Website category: sports
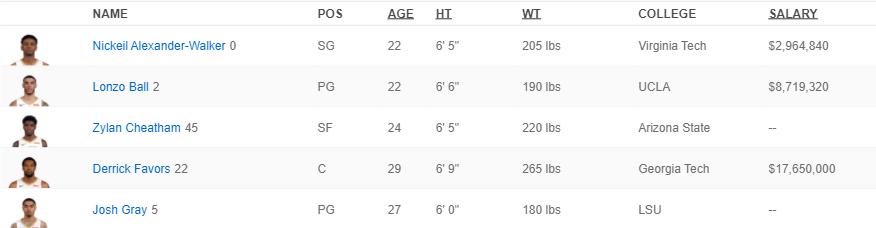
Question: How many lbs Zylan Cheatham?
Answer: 220 lbs

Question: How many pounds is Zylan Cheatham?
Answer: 220 lbs

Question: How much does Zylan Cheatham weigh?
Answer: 220 lbs

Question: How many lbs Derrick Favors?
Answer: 265 lbs

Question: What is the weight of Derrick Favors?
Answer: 265 lbs

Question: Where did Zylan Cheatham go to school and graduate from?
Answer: Arizona State

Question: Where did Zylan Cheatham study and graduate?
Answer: Arizona State

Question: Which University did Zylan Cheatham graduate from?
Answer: Arizona State

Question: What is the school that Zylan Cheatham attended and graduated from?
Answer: Arizona State

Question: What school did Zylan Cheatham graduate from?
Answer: Arizona State

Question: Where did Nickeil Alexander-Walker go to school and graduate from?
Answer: Virginia Tech

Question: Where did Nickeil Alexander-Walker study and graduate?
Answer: Virginia Tech

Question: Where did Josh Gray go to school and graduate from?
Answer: LSU

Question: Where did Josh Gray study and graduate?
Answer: LSU

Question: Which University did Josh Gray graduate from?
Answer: LSU

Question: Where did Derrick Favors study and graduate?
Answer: Georgia Tech

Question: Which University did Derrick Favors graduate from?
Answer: Georgia Tech

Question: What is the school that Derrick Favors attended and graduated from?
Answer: Georgia Tech

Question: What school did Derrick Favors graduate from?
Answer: Georgia Tech

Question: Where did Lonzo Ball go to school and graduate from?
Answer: UCLA

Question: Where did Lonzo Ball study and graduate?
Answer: UCLA

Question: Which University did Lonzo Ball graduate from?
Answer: UCLA

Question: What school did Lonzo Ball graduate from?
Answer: UCLA

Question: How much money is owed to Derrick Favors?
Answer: $17,650,000

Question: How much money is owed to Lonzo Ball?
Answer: $8,719,320

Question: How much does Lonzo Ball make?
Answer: $8,719,320

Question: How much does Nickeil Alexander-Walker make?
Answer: $2,964,840

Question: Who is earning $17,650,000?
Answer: Derrick Favors

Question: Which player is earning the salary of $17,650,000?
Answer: Derrick Favors

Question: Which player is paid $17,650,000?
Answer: Derrick Favors

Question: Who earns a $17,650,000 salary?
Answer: Derrick Favors

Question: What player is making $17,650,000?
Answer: Derrick Favors

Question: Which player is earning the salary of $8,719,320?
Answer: Lonzo Ball

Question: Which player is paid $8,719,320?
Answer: Lonzo Ball

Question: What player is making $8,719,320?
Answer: Lonzo Ball

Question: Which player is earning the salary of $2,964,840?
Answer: Nickeil Alexander-Walker

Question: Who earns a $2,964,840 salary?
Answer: Nickeil Alexander-Walker

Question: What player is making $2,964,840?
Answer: Nickeil Alexander-Walker

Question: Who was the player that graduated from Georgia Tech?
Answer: Derrick Favors

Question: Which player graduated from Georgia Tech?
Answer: Derrick Favors

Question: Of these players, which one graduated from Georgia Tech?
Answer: Derrick Favors

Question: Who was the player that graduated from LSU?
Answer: Josh Gray

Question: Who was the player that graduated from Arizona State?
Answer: Zylan Cheatham

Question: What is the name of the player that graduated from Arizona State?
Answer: Zylan Cheatham

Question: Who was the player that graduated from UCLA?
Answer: Lonzo Ball

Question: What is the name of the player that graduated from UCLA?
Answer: Lonzo Ball

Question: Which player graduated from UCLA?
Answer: Lonzo Ball

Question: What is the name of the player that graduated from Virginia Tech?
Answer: Nickeil Alexander-Walker

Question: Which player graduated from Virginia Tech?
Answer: Nickeil Alexander-Walker